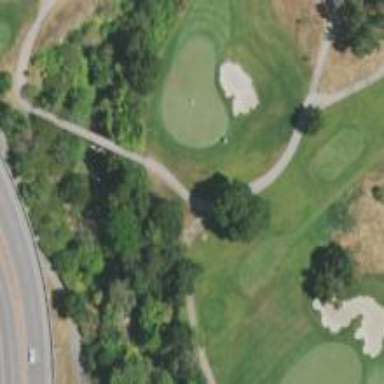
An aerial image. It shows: Service road with bridge used as golf cart path.